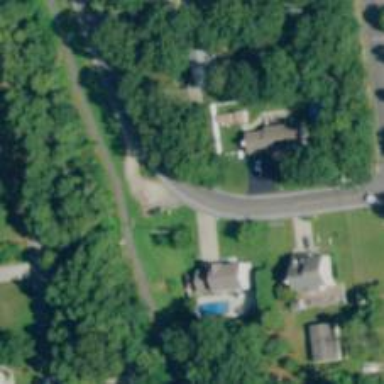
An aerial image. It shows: Residential road.